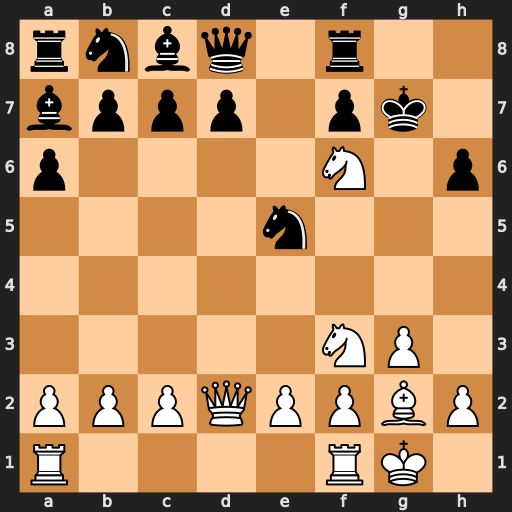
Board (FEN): rnbq1r2/bppp1pk1/p4N1p/4n3/8/5NP1/PPPQPPBP/R4RK1
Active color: w
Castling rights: -
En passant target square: -
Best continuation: Nh5+ Kh7 Nxe5 Qg5 Qxg5